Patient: sex M, age 81
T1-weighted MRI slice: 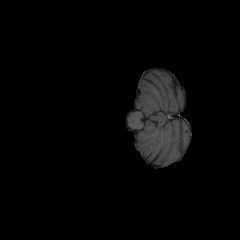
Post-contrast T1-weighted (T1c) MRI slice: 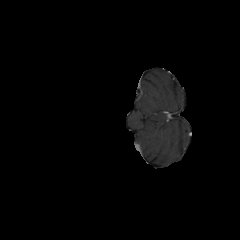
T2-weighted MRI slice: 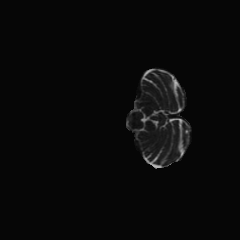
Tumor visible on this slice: no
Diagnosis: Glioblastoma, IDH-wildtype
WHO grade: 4